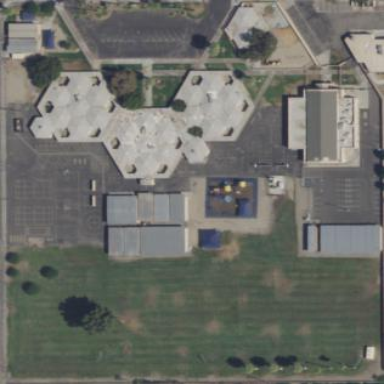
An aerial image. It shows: School.